Field crop: maize
Growth stage: 2
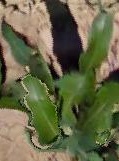
Species: maize